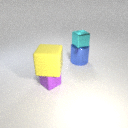
small purple rubber cube to the left of large blue metal cylinder